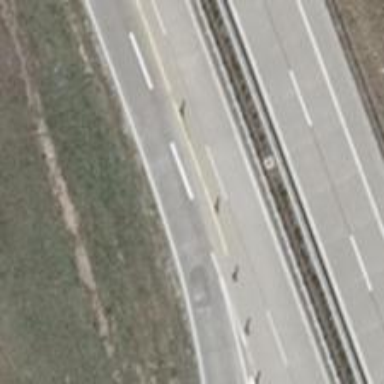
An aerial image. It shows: Motorway junction.